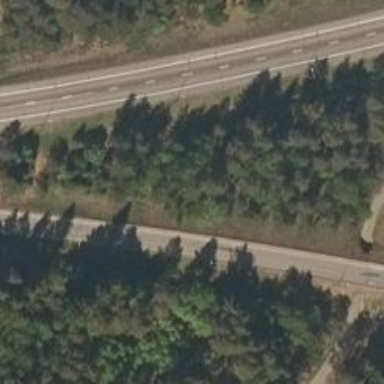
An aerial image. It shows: Asphalt trunk link highway that is part of motorroad.